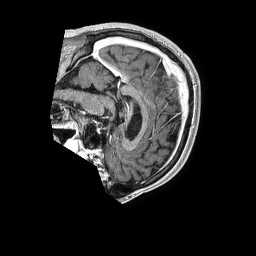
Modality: T1w
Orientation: sagittal
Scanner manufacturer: philips
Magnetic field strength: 1.5 T
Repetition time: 0.00761 s
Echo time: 0.003509 s